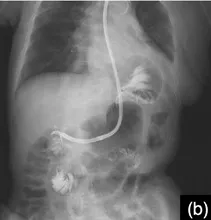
(b) This fluoroscopic image shows that the stomach was straightened with esophagogastroduodenoscopy.
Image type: radiology (x_ray)